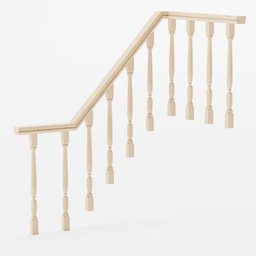
Label: architecture